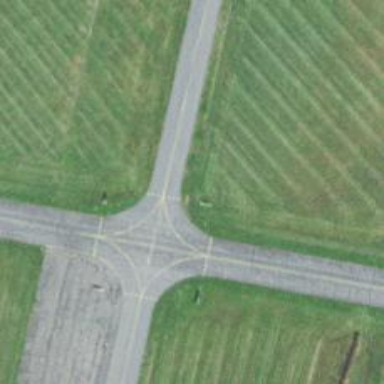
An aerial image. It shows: View of taxiway at the airport.